Brain MRI, modality: ceT1
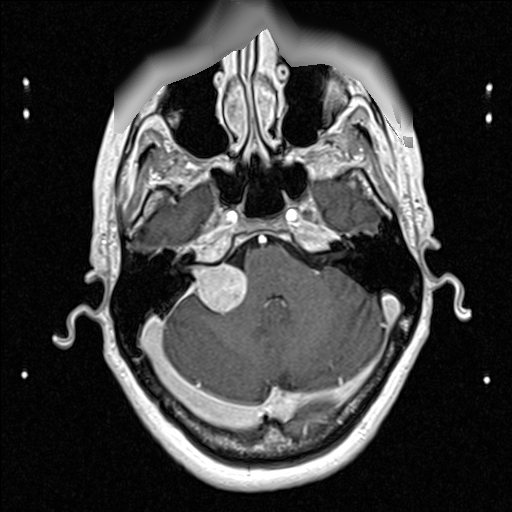